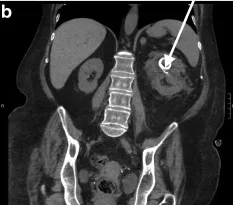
Noncontrast CT images of a 64-year-old woman with chronically obstructed horseshoe kidney. (b) Marked interval improvement in superior pole pyonephrosis of left moiety of horseshoe kidney status postpercutaneous nephrostomy tube placement (arrow).
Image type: radiology (ct)